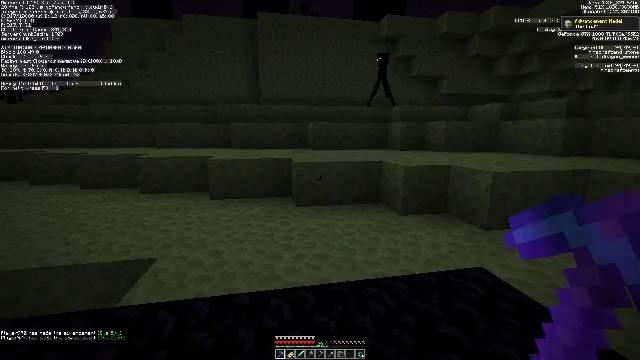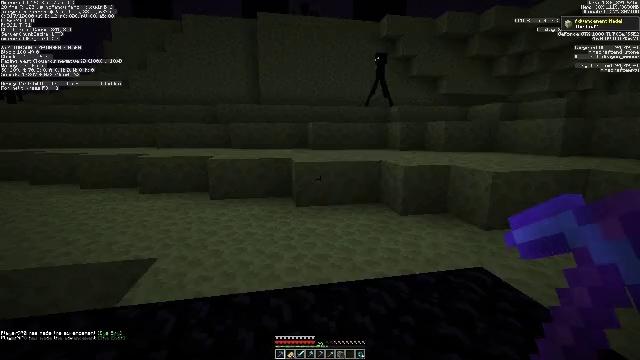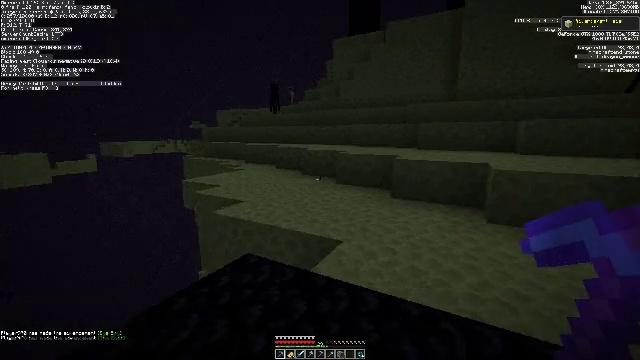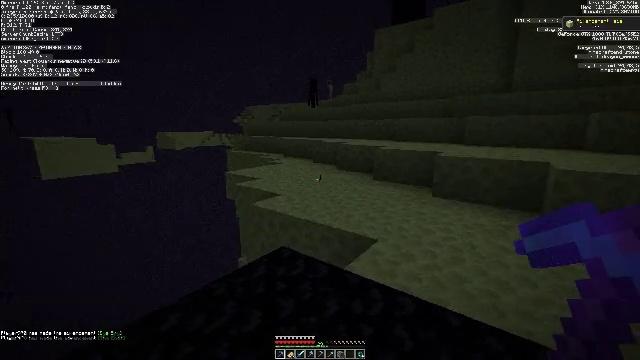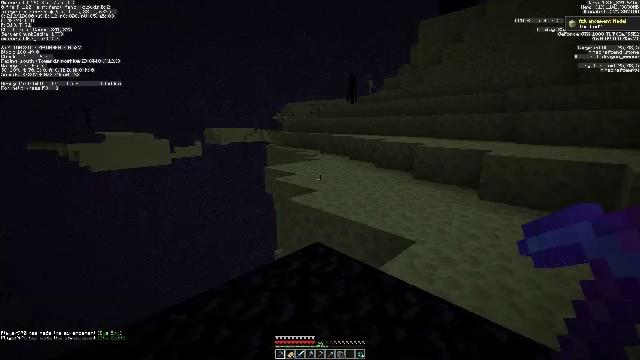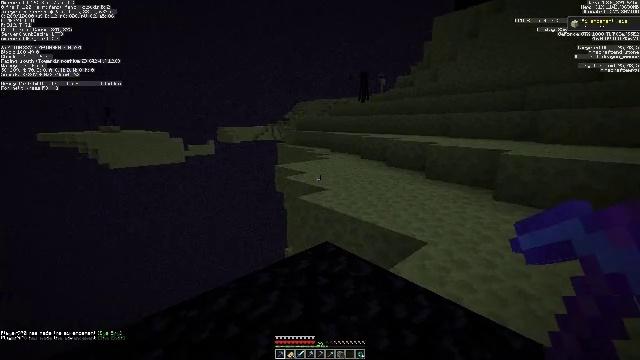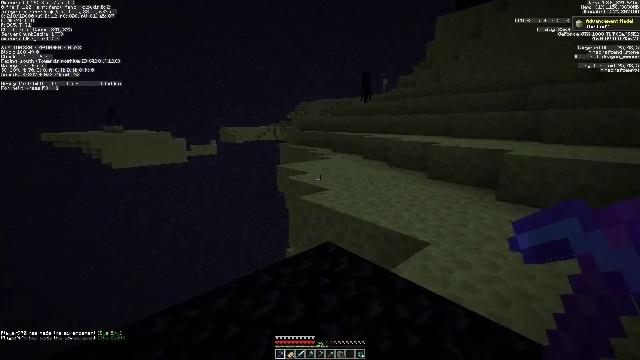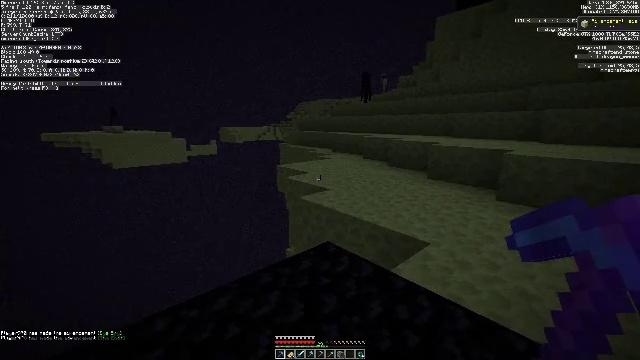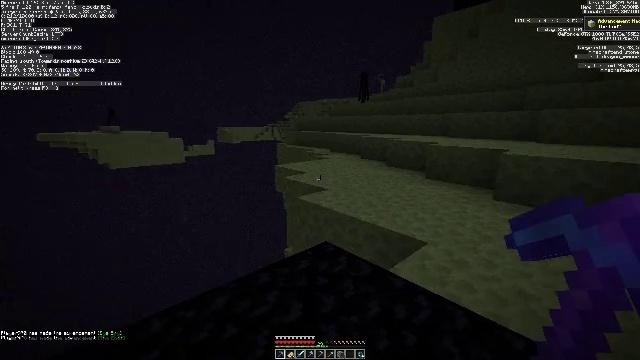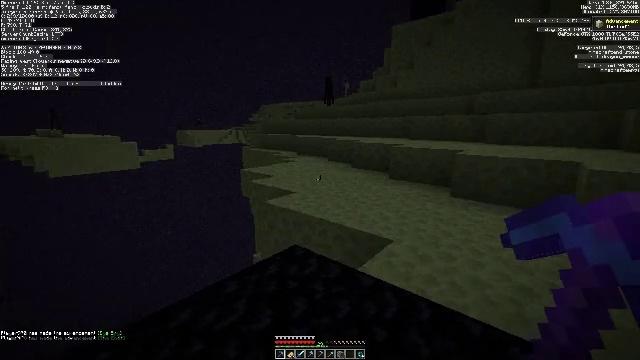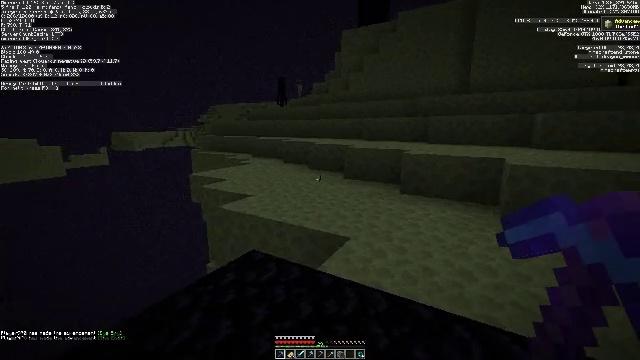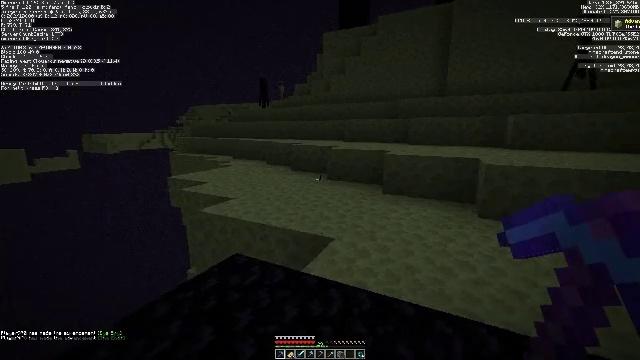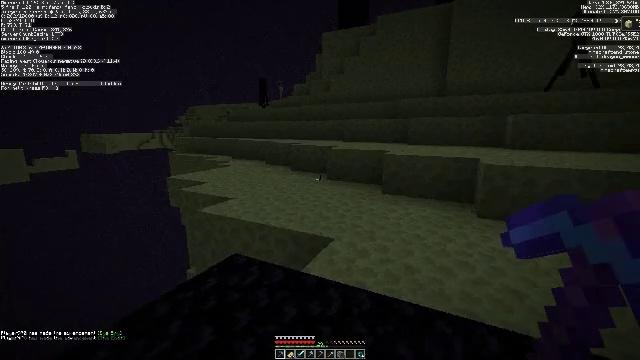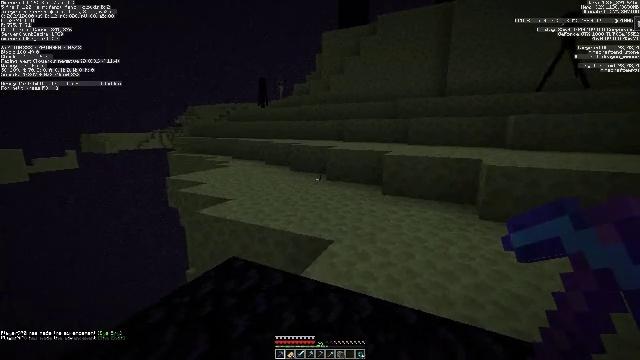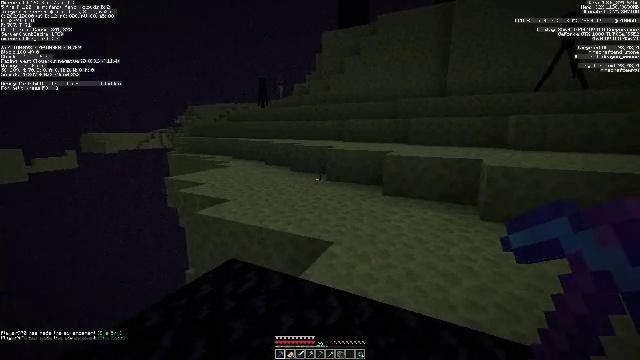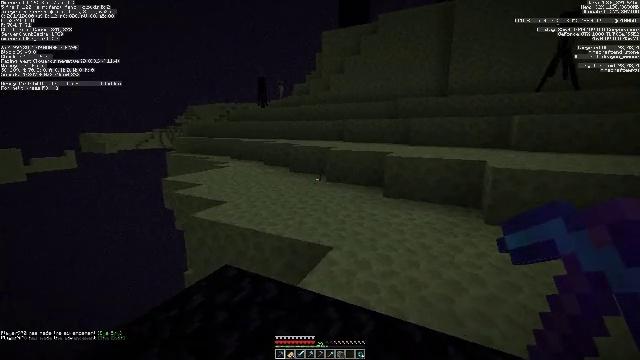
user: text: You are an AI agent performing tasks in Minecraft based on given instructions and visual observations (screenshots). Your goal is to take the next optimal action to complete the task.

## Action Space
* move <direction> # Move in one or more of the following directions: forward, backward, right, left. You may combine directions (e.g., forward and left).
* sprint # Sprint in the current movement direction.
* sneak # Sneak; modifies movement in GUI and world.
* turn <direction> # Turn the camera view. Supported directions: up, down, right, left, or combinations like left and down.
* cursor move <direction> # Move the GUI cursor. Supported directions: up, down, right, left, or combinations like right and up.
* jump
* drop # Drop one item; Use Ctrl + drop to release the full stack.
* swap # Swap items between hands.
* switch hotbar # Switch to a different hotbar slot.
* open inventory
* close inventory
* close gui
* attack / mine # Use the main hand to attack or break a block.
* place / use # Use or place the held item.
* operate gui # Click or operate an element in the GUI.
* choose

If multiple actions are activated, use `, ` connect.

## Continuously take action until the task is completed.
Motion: motion action
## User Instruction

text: Dig the end stone for building materials.
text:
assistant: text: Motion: no_op
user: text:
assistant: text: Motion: move forward, turn left
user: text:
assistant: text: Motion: turn left and down
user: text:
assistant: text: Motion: turn left
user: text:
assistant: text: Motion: turn left
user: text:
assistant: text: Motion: no_op
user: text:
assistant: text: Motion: no_op
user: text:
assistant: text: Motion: no_op
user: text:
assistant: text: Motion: turn right
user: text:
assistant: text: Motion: turn right
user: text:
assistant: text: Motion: turn right
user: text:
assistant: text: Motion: no_op
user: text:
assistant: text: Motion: move forward
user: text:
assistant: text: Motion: move forward
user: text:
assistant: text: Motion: move forward
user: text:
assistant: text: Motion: move forward
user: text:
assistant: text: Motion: move forward
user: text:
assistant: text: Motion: move forward
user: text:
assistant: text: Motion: move forward
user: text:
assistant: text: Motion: move forward, sprint
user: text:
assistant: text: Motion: move forward and move right, sprint
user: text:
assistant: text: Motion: move forward and move right, sprint
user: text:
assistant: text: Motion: move forward and move right
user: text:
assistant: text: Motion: move forward and move right
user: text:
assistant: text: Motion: move forward and move right
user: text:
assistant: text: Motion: move forward and move right
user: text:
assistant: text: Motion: move forward and move right, turn left
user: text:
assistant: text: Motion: move forward, turn left
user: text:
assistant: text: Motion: move forward, turn left and up
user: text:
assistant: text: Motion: move forward, turn left and up